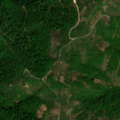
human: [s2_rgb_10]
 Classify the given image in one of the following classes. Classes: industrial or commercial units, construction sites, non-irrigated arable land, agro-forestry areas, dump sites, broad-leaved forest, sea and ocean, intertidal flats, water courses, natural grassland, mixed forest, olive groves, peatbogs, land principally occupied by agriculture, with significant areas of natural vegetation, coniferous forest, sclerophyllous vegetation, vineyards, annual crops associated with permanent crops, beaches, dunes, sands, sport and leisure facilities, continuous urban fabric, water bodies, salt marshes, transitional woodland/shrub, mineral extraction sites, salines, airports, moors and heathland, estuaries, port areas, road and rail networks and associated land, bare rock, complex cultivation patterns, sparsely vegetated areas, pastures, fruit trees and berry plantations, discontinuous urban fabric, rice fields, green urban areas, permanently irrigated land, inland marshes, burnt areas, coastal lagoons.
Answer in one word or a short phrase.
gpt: broad-leaved forest, transitional woodland/shrub